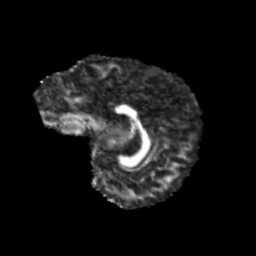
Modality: FA
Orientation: sagittal
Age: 11
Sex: male
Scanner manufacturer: siemens
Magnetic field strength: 3 T
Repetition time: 3.8 s
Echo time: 0.07 s